【题型】填空题　【知识点】解析几何　【难度】easy
已知直线$l$：$x+y+3=0$经过椭圆$C$：$\dfrac{x^2}{a^2}+\dfrac{y^2}{b^2}=1(a>b>0)$的左焦点$F_1$，且与椭圆$C$相交于$M$，$N$两点，$F_2$为椭圆的右焦点，$\triangle MNF_2$的周长为$16$，则此椭圆的短轴长为\_\_\_.

\vspace{0.2cm}
【解答】

\noindent \textbf{【答案】} $\boldsymbol{2\sqrt{7}}$

\vspace{0.2cm}
\noindent \textbf{【分析】} 确定$c=3$，根据周长确定$a=4$，得到答案.

\vspace{0.2cm}
\noindent \textbf{【解析】} 直线$l$：$x+y+3=0$经过椭圆的左焦点$F_1$，则$F_1(-3,0)$，$c=3$，

\noindent $\triangle MNF_2$的周长为$4a=16$，解得$a=4$，故$b=\sqrt{4^2-3^2}=\sqrt{7}$，椭圆的短轴长为$2\sqrt{7}$.
故答案为：$\boldsymbol{2\sqrt{7}}$.

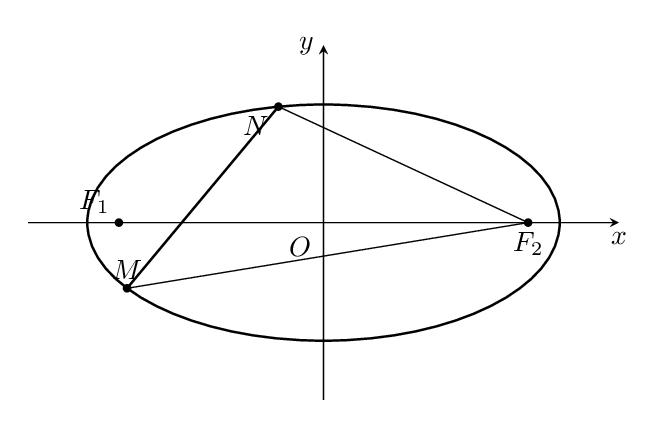